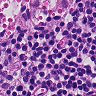
Metastatic tissue present: no